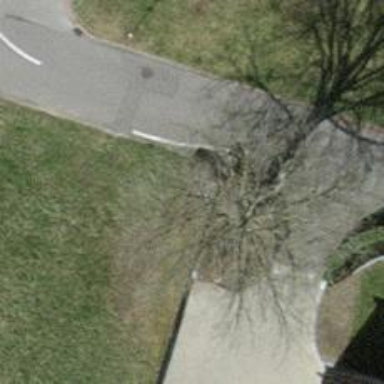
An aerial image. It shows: Brown bench in the vicinity.